Field crop: maize
Growth stage: 2
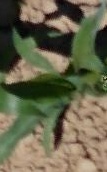
Species: maize